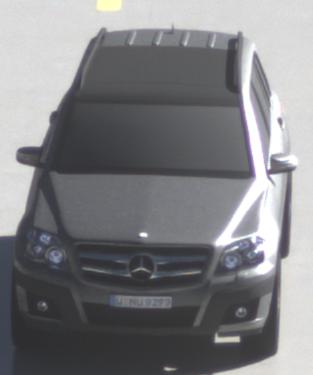
Make: Mercedes-Benz
Model: GLK 280
Detailed model: GLK-Class (204)
Model produced from: 2008/10
Model produced until: 2009/04
Doors: 5
Color: gray
Road condition: wet road
Daytime: morning or afternoon
Contrast: high contrast